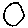
Label: circle